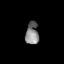
Tissue: skin
Cell type: Fibroblasts
Senescence score: 0.6941
Nuclear area (px): 295
Mean DAPI intensity: 126.58